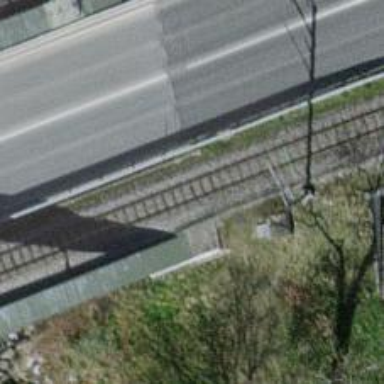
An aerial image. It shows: Narrow-gauge railway bridge with electrified contact line.